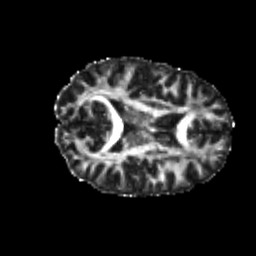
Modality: FA
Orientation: axial
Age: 20
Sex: female
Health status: healthy
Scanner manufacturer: philips
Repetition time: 7.389 s
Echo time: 0.08599 s